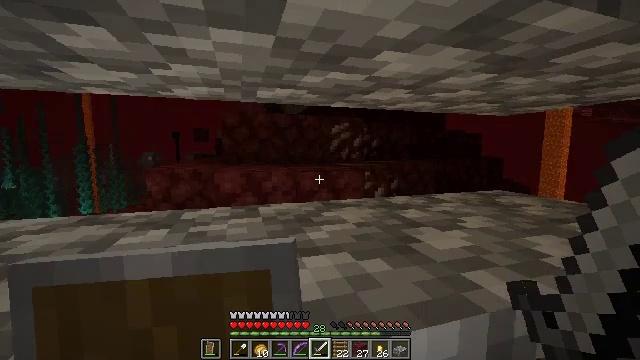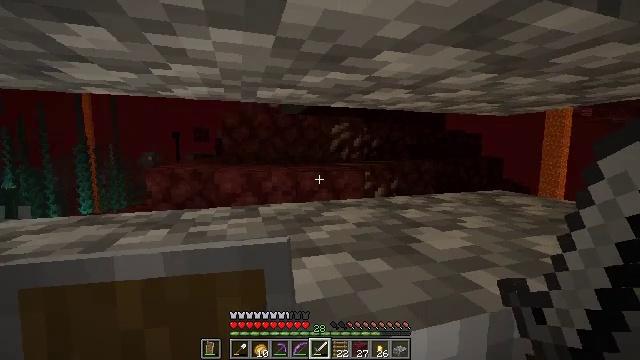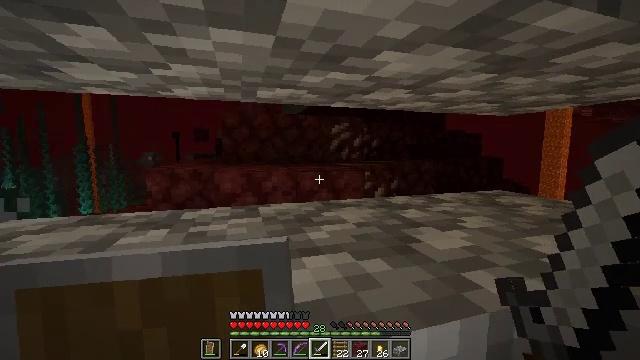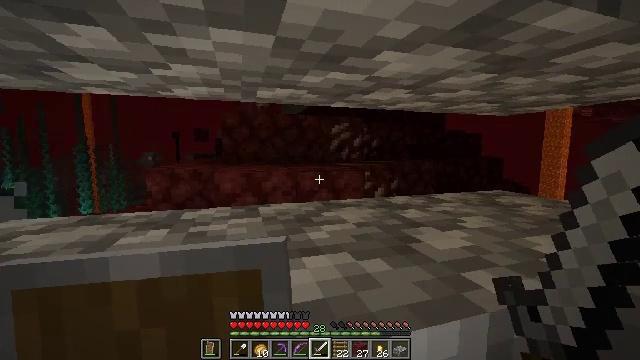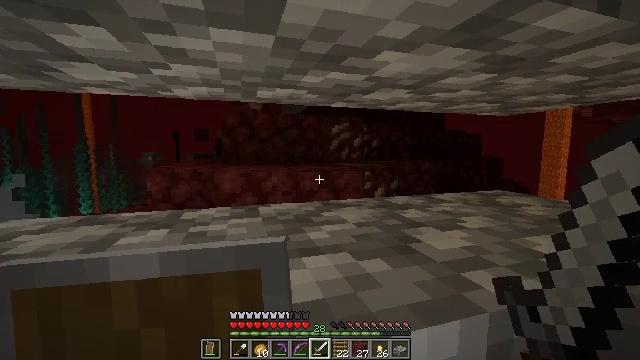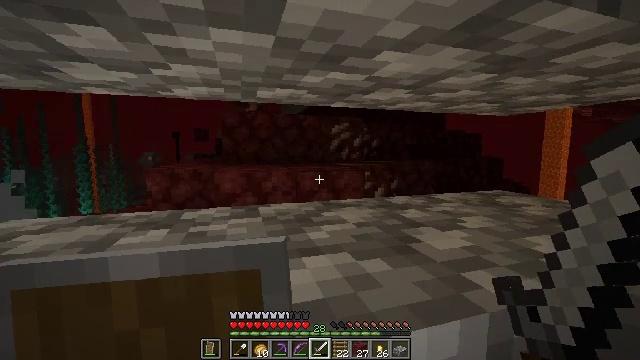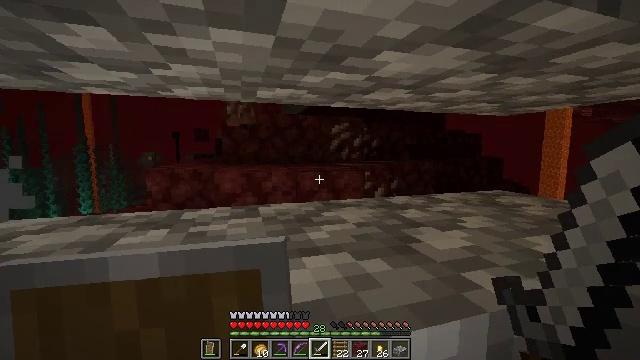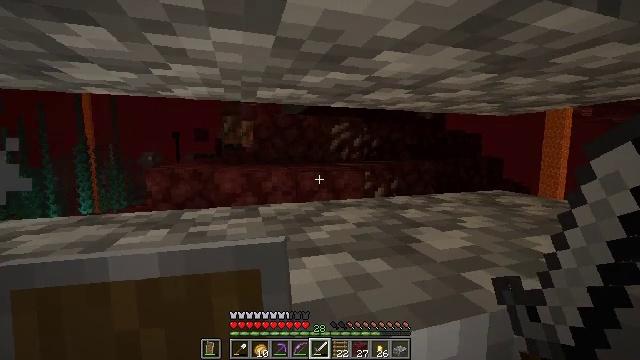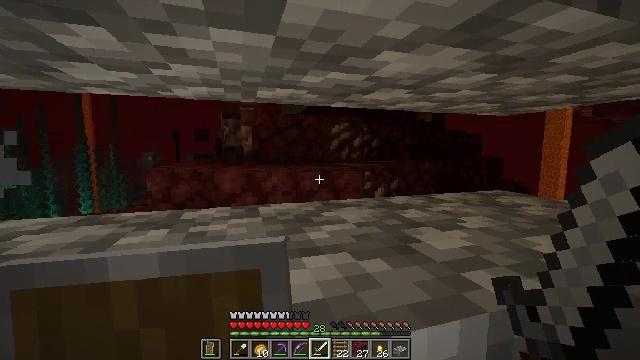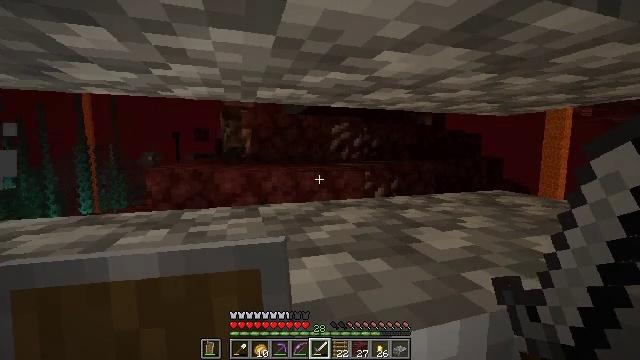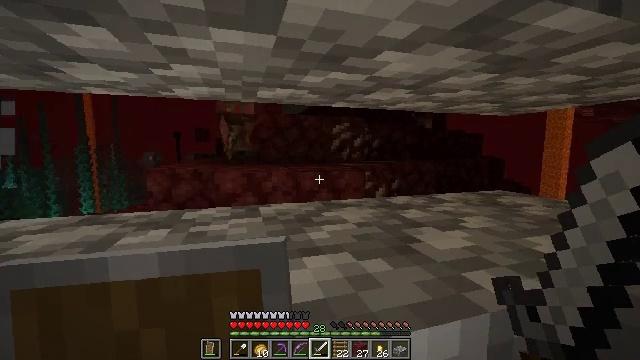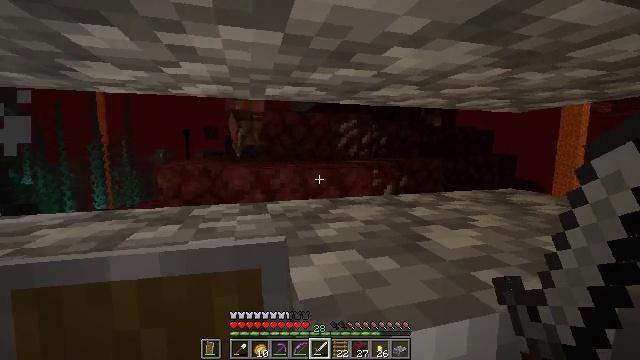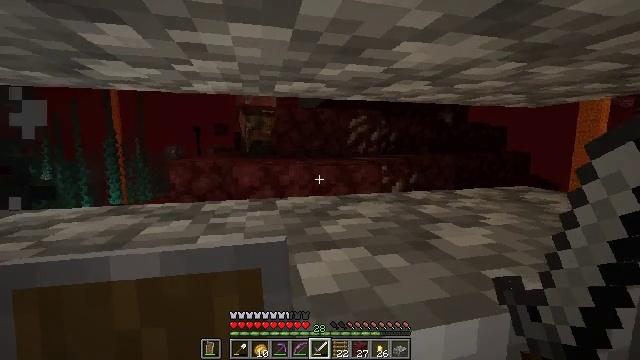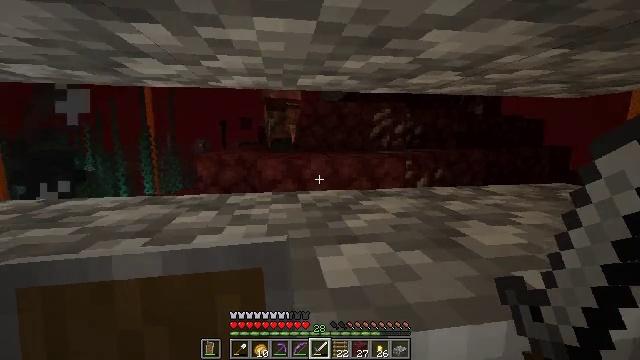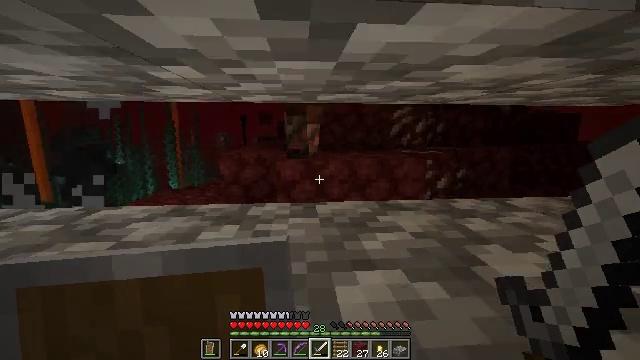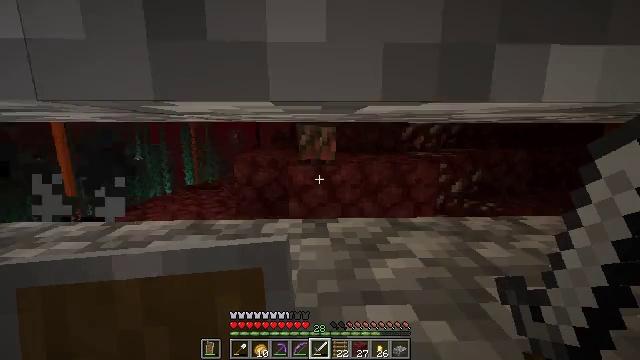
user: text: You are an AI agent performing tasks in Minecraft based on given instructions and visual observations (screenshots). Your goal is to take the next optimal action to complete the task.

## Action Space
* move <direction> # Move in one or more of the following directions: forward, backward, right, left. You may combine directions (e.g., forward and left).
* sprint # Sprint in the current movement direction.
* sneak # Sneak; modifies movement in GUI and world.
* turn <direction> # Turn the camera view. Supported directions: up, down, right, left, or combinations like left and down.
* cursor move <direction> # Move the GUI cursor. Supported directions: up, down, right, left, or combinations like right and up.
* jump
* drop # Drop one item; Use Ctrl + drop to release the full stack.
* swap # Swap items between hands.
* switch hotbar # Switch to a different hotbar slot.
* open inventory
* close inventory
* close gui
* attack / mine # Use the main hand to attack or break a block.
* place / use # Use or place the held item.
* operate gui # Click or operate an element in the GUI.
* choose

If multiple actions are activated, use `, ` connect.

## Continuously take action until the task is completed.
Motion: motion action
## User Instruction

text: Hunt the zombified piglin.
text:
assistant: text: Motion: sneak
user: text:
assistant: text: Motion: sneak
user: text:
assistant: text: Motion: sneak
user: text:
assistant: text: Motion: sneak
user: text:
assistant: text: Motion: sneak
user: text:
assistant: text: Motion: sneak
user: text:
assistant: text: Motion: sneak
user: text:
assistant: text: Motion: sneak
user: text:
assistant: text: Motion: sneak
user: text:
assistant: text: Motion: sneak
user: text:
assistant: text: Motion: sneak, turn left
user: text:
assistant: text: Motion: sneak, turn left
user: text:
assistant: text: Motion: turn left and down
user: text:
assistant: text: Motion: turn left and down
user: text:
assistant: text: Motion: turn left
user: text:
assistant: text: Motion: no_op
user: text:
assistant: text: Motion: turn left
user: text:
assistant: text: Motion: turn left
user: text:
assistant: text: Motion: turn left
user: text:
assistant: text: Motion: no_op
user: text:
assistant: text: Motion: no_op
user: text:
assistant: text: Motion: no_op
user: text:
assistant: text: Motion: no_op
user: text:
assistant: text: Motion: no_op
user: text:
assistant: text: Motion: no_op
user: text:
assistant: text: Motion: no_op
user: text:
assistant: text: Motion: no_op
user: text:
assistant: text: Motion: no_op
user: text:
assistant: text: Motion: no_op
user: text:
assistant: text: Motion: no_op